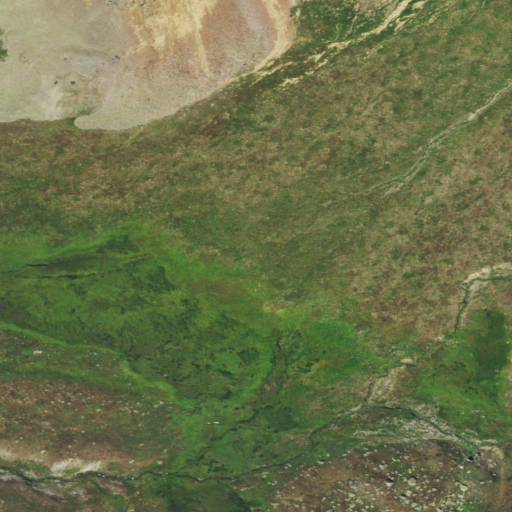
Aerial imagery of depression(s) in Colorado named Wetterhorn Basin containing grassland, herbaceous wetlands, and barren land